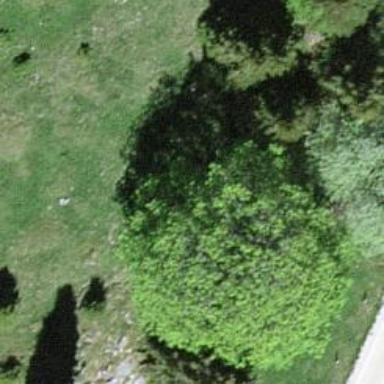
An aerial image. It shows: Beautiful tree in nature.